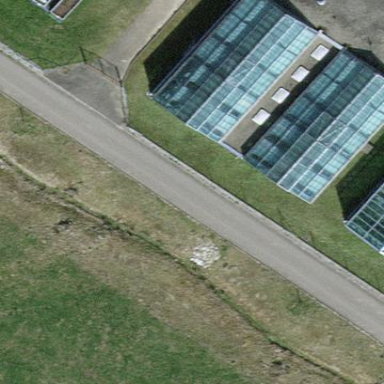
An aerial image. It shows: Greenhouse.